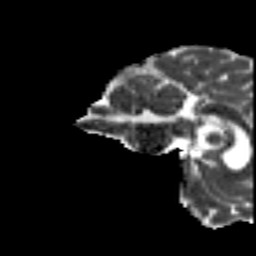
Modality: MD
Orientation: sagittal
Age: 23
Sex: male
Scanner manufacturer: siemens
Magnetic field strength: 3 T
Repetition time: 8.8 s
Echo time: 0.085 s